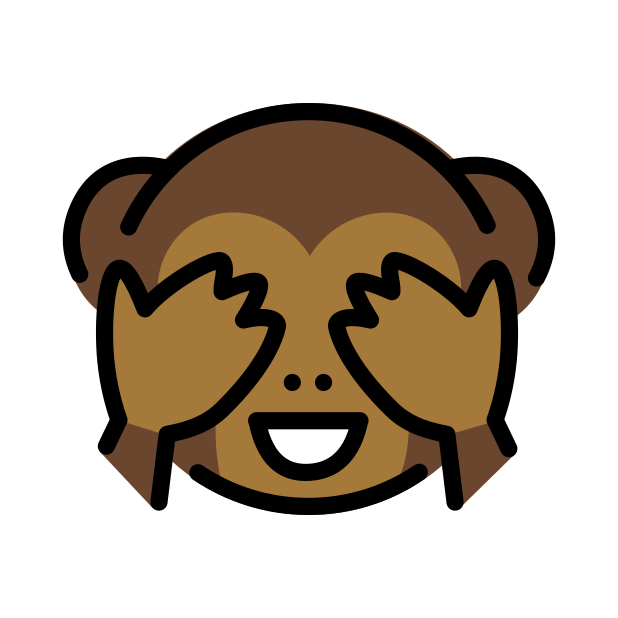
see-no-evil monkey